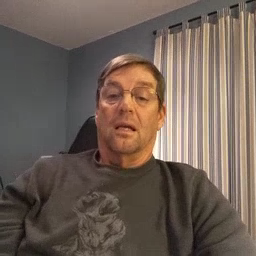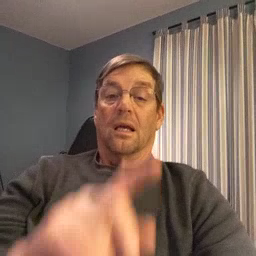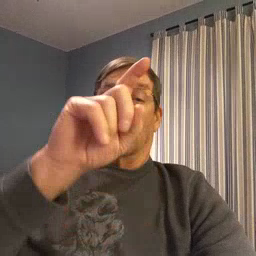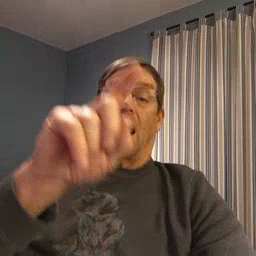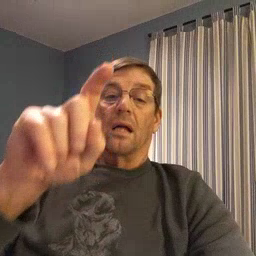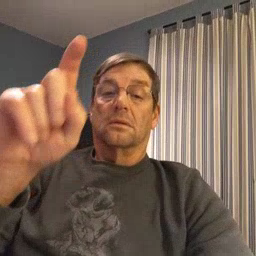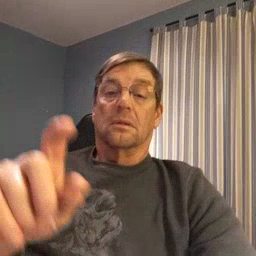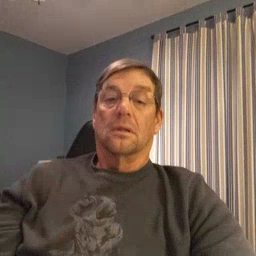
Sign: closet